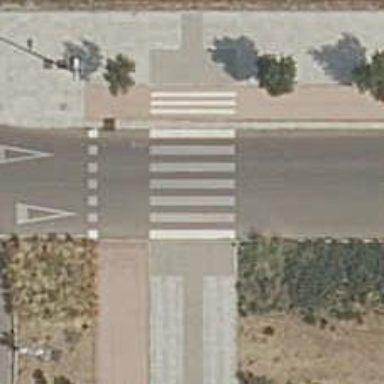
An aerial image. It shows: Uncontrolled road crossing.